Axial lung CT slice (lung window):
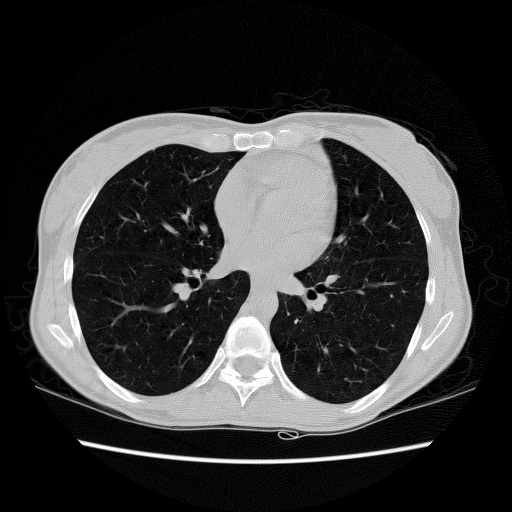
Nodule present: no